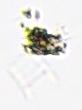
Label: Detritus